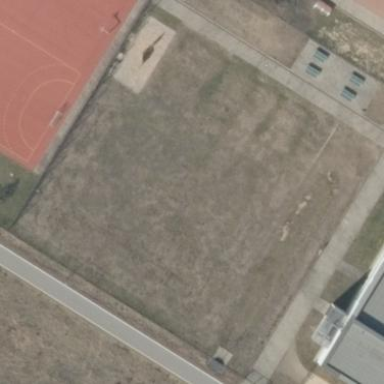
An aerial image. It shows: Athletics pitch for leisure land sports.